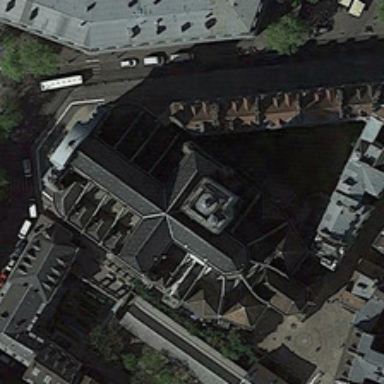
There are many grey roofed houses around the church .